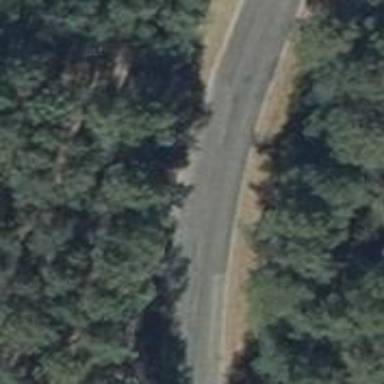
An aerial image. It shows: Asphalt road classified as tertiary.